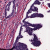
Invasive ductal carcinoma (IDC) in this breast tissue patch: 0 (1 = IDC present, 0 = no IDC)